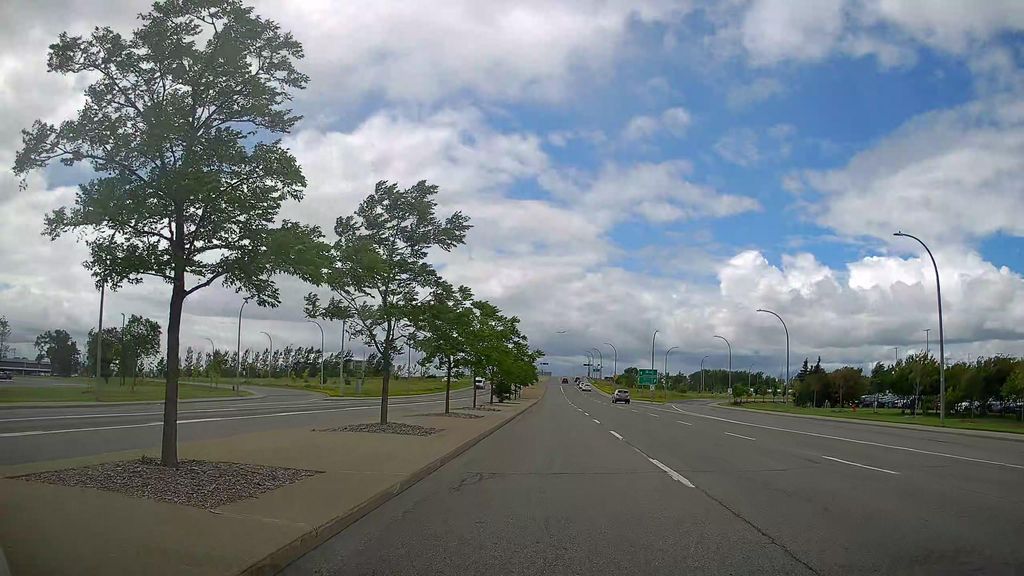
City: montreal